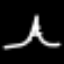
Label: The Eiffel Tower